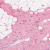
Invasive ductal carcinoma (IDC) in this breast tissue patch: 0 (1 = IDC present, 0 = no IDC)